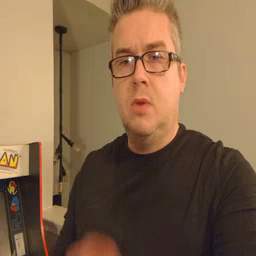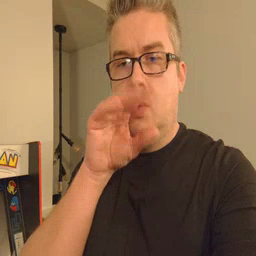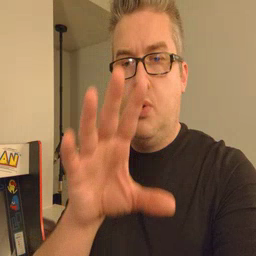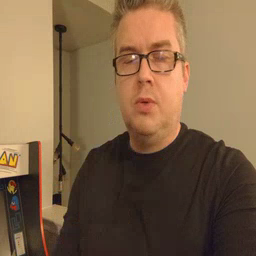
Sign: blow